Interaction volume radius: 5 \u00c5
Interaction volume height: 10 \u00c5
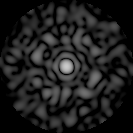
Disorder parameter: 0.8174